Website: slack
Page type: billing-address
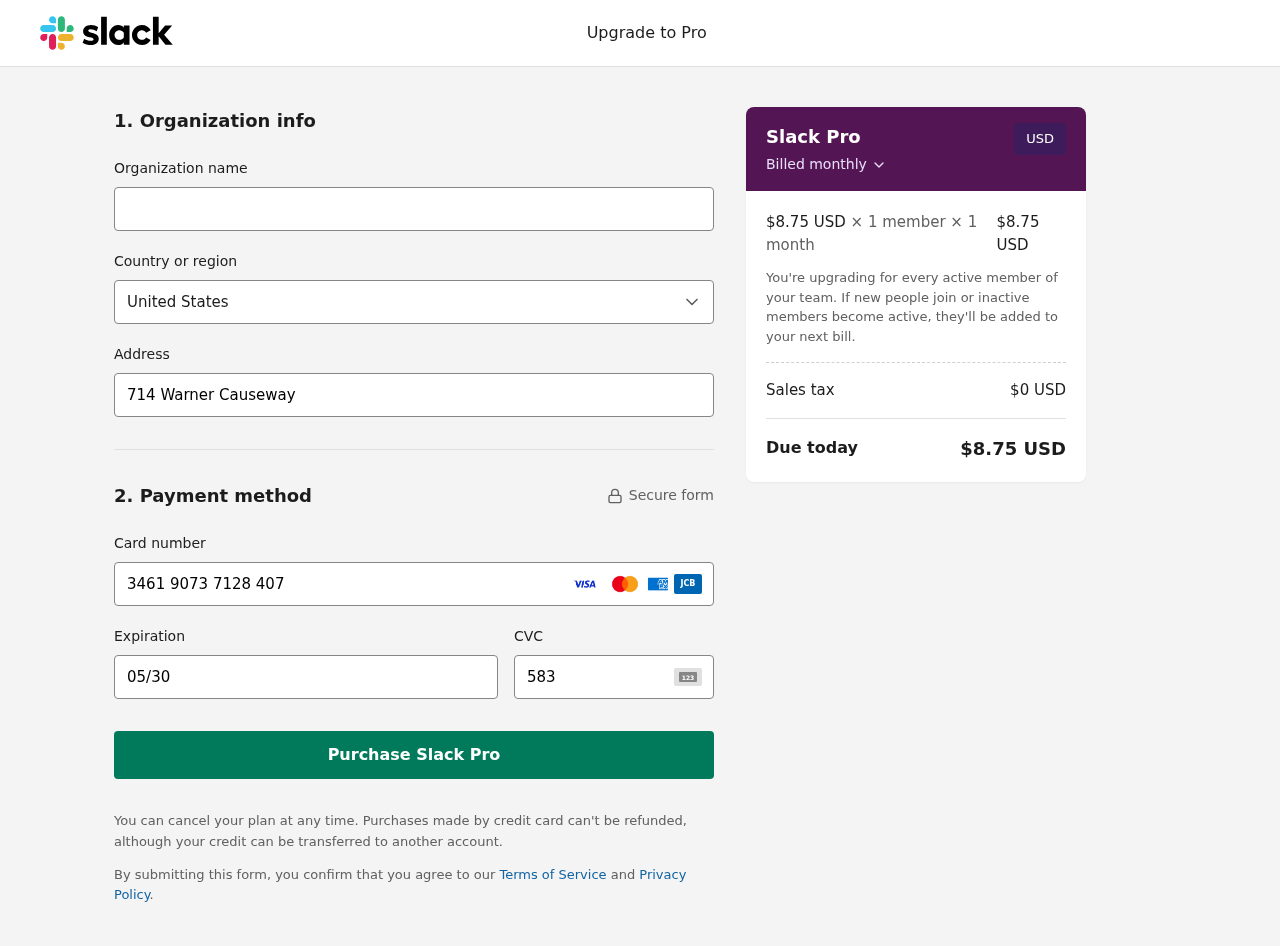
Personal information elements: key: PII_CARD_CVV
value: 5838
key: PII_CARD_EXPIRY
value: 05/30
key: PII_CARD_NUMBER
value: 3461 9073 7128 407
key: PII_COUNTRY
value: United States
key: PII_STREET
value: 714 Warner Causeway
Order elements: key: ORDER_PRICE_PER_MEMBER
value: $8.75 USD
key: ORDER_MEMBER_COUNT
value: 1
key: ORDER_MONTH_COUNT
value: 1
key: ORDER_SUBTOTAL
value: $8.75 USD
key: ORDER_TAX
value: $0
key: ORDER_TOTAL
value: $8.75 USD